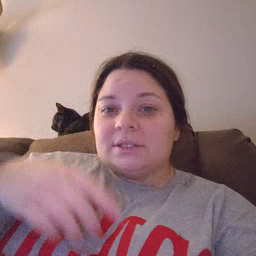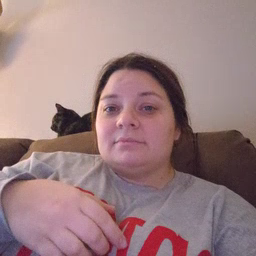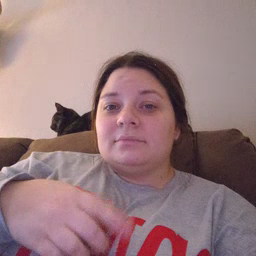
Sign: first